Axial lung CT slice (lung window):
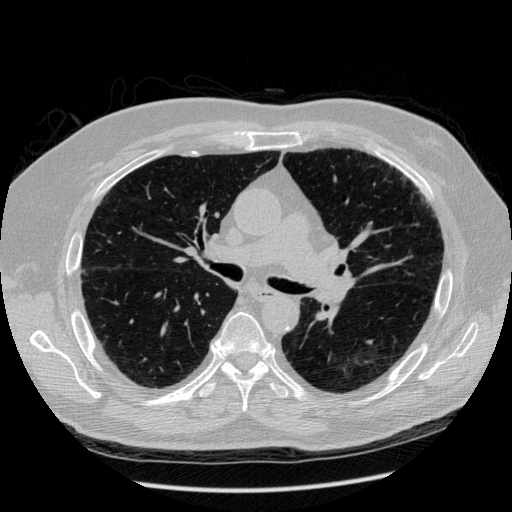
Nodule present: no